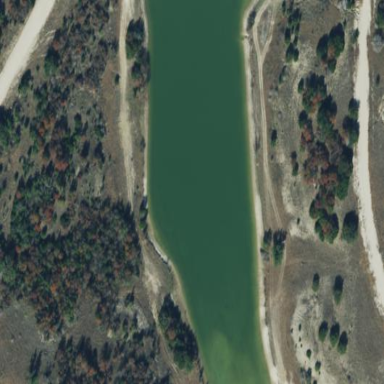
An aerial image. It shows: Reservoir of water.